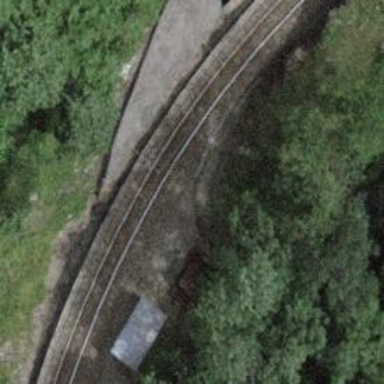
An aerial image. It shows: Narrow-gauge railway with single track. The railway is electrified with contact line.